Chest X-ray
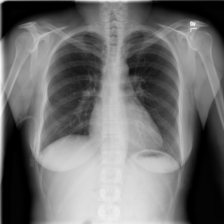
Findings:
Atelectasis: negative
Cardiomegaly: negative
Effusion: negative
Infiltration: negative
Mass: negative
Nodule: negative
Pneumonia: negative
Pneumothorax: negative
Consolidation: negative
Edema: negative
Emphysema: negative
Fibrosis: negative
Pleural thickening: negative
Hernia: negative